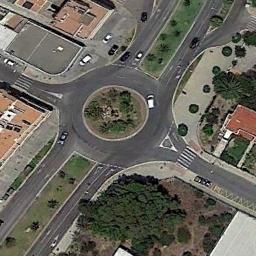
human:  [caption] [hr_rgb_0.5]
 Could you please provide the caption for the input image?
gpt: Several buildings of different shapes are beside the roundabout .

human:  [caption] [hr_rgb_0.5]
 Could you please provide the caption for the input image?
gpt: The roundabout is on the grass next to trees and buildings .

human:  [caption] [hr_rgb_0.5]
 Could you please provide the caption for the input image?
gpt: The roundabout connects four roads and some buildings are next to the roundabout .

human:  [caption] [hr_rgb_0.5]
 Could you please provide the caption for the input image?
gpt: There are several moving vehicles on the road at the roundabout, There are several buildings and some trees and some lawns around the roundabout .

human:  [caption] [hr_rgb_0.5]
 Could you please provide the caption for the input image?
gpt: There are some buildings and green trees beside the roundabout .